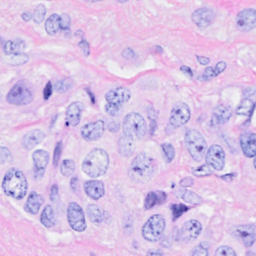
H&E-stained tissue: Breast